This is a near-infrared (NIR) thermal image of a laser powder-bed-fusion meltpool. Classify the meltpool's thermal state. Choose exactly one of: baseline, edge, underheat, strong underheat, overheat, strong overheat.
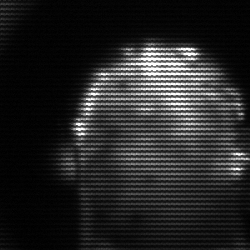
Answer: baseline